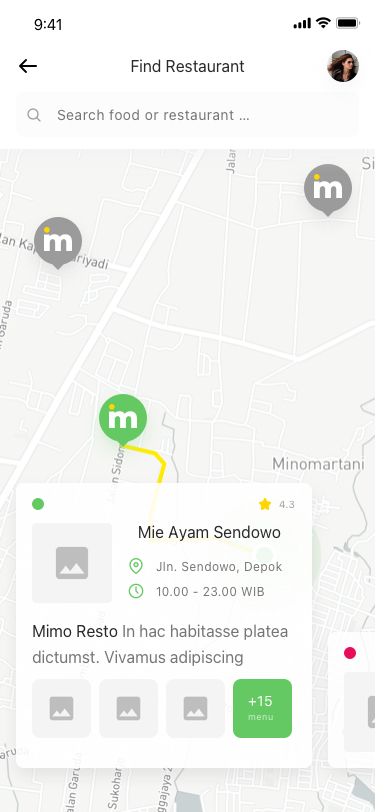
Text in this UI design:
Jln. Sendowo, Depok
Mie Ayam Sendowo
10.00 - 23.00 WIB
4.3
Mimo Resto In hac habitasse platea dictumst. Vivamus adipiscing
+15
menu
Find Restaurant
Search food or restaurant …